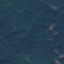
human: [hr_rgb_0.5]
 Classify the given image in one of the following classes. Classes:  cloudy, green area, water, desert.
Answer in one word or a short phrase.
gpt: green area